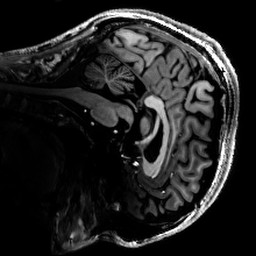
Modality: UNIT1_denoised
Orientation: sagittal
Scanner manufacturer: siemens
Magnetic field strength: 6.98 T
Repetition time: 4.73 s
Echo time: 0.00191 s